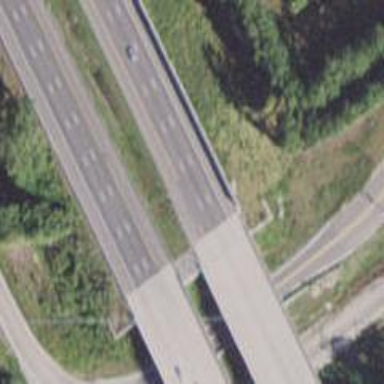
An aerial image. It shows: Bridge over motorway.